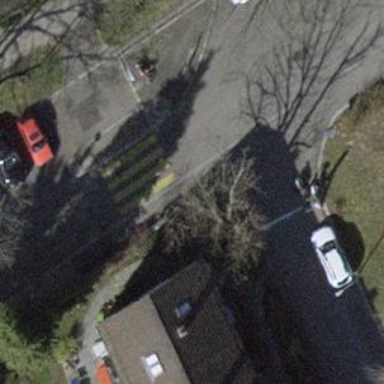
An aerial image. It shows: Unmarked crossing with traffic calming table on the road.